Field crop: maize
Growth stage: 2
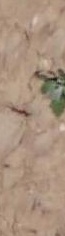
Species: maize